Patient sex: M
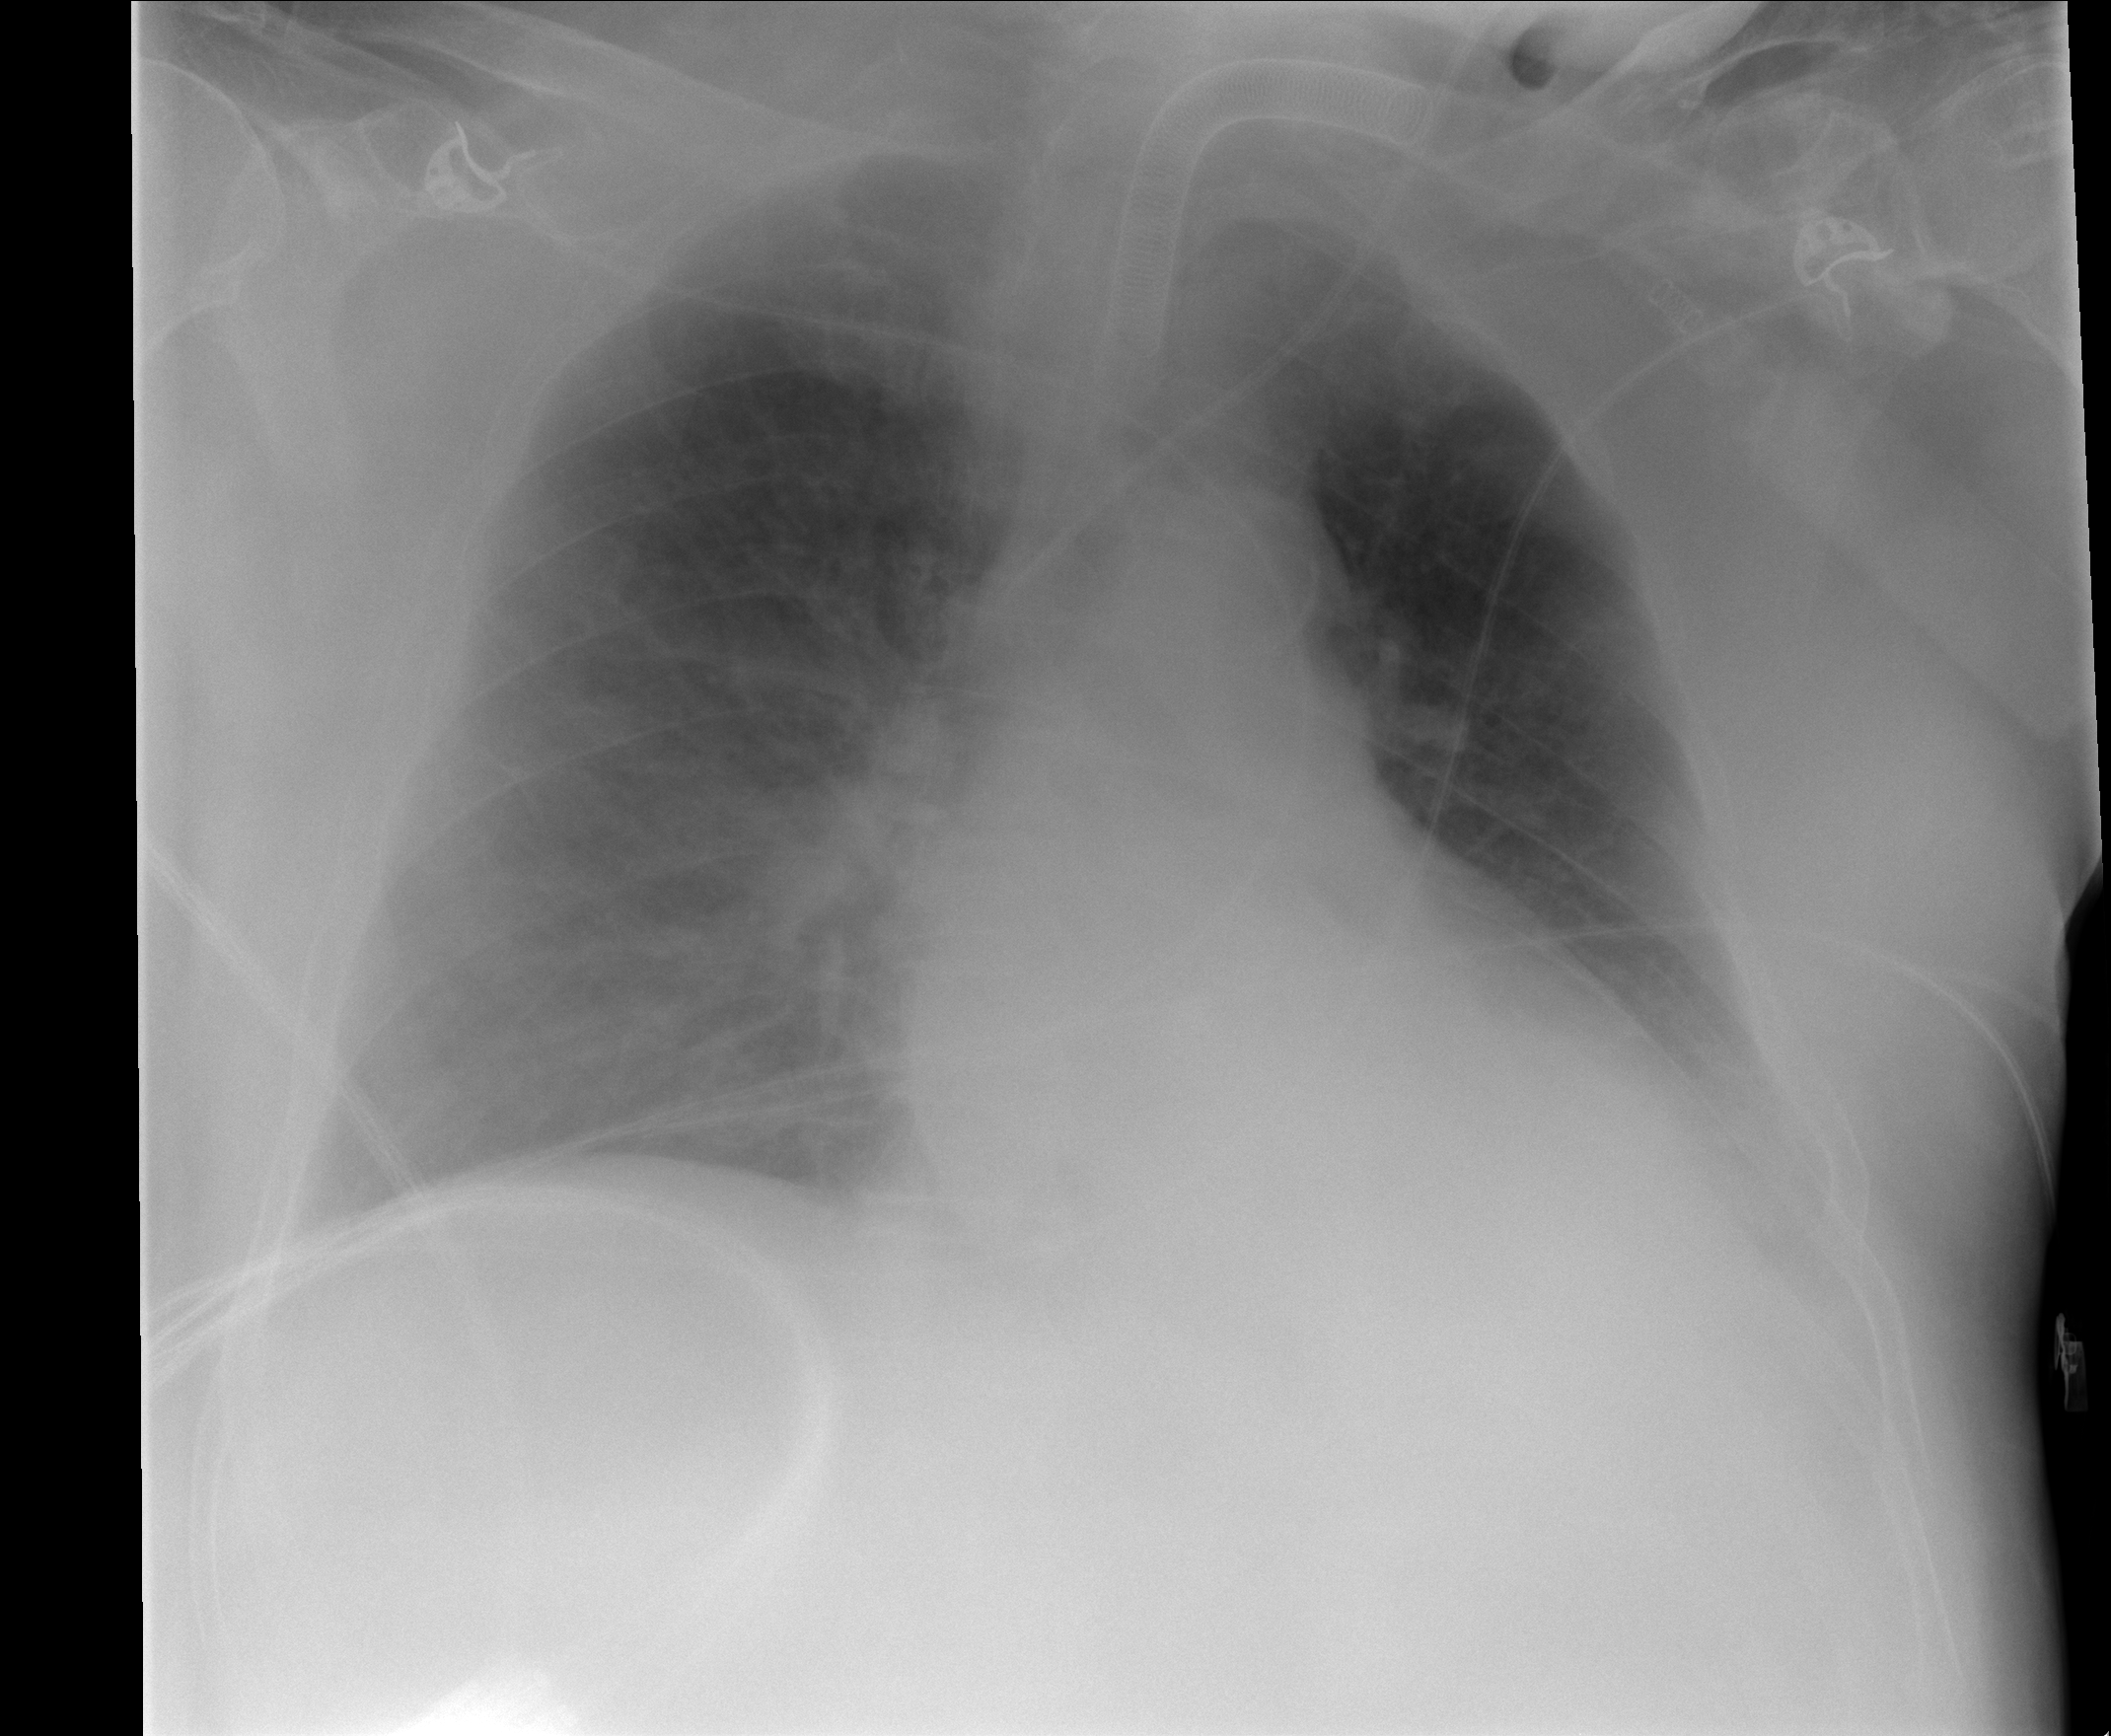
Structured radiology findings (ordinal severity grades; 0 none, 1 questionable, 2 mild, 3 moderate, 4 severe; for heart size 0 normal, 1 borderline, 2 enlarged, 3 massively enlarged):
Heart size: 2
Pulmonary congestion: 1
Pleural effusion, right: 2
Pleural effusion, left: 2
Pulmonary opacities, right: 2
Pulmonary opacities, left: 2
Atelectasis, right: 2
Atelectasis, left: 2